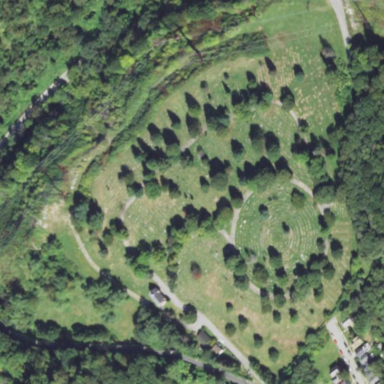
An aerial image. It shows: Cemetery.